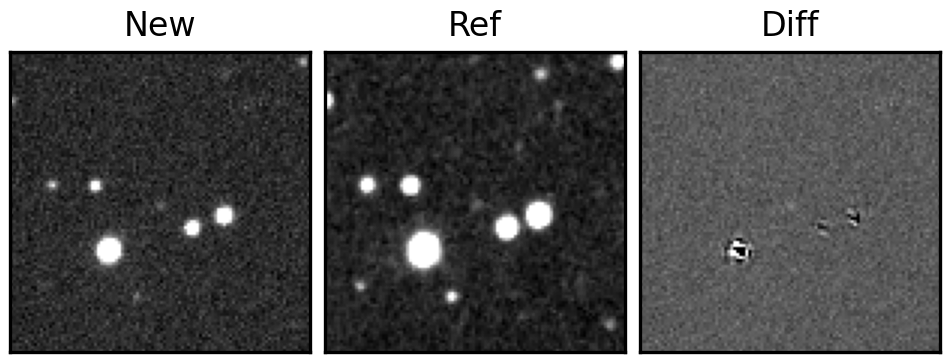
Label: real